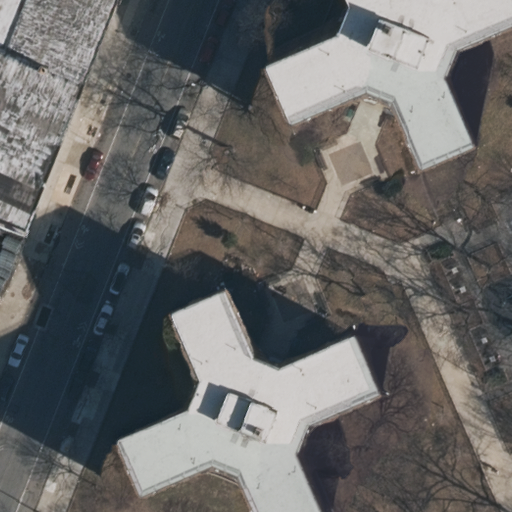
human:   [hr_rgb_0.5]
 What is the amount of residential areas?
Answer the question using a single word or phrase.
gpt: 1

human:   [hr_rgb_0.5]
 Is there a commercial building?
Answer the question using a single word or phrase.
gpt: no

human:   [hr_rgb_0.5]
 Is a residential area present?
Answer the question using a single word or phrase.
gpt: yes

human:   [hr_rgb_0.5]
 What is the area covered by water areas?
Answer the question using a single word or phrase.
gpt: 0m2

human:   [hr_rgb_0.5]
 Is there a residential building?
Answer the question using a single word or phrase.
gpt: yes

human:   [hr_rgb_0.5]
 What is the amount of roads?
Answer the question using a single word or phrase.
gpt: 5

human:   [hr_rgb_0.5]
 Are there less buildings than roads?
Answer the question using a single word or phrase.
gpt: yes

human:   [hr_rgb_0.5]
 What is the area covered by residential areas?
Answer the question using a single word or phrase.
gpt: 10627m2

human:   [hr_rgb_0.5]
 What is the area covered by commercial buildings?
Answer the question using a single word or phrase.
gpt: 0m2

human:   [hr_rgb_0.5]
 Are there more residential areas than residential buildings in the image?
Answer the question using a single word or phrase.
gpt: no

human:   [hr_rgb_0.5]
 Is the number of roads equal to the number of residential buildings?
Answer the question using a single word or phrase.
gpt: no

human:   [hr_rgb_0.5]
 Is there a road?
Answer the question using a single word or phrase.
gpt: yes

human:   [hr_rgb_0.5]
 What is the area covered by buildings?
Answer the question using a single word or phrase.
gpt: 1648m2

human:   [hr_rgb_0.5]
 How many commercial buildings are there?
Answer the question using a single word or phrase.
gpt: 0

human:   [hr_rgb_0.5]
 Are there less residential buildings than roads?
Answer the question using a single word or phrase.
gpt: yes

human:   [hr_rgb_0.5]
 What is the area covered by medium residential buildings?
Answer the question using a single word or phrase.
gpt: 0m2

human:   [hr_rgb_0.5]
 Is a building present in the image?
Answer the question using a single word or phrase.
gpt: yes

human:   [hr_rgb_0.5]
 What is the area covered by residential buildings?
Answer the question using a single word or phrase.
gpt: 1648m2

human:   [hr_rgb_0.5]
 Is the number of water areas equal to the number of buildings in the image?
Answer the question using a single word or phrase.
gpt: no

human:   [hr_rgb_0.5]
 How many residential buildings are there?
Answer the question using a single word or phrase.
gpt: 3

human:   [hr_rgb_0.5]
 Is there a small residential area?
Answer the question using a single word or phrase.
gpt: no

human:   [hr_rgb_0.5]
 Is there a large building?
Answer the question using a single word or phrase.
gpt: yes

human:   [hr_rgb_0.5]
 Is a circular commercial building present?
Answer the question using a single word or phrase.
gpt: no

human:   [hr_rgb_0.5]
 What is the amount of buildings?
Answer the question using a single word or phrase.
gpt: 3

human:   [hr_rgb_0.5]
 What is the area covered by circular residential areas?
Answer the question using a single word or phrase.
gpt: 0m2

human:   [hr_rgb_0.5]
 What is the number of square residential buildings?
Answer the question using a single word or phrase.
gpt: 0

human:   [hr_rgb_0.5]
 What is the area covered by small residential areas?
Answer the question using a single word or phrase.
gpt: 0m2

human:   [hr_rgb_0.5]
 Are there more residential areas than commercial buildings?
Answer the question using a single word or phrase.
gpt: yes

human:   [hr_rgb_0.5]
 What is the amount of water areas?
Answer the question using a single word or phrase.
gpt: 0

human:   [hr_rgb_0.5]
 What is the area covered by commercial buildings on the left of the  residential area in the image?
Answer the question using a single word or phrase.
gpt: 0m2

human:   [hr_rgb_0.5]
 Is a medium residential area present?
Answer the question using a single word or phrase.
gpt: no

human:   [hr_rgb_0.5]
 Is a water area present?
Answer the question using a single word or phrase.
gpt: no

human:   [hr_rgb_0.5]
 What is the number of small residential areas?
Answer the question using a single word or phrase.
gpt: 0

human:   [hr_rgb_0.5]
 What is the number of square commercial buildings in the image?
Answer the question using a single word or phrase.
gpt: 0

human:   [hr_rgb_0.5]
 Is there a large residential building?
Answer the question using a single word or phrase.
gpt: yes

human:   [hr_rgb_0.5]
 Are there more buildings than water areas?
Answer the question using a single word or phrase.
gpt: yes

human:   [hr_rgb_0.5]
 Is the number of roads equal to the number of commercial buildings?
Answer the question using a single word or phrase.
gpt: no

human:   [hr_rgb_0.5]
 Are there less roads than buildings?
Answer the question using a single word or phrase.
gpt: no

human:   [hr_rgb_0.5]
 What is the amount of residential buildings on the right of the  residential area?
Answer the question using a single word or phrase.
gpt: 1

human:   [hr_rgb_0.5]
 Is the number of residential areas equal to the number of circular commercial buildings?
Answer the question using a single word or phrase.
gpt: no

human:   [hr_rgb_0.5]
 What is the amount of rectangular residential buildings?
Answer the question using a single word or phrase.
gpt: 3

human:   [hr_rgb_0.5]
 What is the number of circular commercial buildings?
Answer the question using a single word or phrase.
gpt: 0

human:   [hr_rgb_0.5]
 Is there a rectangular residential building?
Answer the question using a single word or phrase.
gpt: yes

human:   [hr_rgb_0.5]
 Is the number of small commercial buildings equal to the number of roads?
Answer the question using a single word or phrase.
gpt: no

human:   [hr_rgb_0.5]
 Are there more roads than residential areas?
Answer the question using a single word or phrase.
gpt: yes

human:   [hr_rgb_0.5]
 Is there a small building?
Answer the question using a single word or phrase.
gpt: yes

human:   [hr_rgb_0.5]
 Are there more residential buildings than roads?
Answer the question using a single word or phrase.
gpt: no

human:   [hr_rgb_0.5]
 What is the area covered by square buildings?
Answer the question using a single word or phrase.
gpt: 0m2

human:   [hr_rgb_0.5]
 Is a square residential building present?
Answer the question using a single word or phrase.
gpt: no

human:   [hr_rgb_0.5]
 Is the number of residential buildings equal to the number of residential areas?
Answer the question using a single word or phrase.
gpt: no

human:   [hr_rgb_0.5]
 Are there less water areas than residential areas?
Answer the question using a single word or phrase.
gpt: yes

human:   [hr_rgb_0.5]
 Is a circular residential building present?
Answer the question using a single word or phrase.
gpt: no

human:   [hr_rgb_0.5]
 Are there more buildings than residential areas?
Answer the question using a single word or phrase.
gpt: yes

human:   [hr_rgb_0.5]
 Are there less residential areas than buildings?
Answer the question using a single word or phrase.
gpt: yes

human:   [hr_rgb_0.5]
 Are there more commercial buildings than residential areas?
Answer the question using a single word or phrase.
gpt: no

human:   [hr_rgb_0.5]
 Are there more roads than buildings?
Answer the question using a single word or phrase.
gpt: yes

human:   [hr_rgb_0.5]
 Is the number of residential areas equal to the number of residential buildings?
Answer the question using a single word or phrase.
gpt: no

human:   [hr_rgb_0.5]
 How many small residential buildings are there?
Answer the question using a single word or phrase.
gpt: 2

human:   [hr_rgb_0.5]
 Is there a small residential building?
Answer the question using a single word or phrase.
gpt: yes

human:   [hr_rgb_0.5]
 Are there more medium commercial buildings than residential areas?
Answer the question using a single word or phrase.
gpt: no

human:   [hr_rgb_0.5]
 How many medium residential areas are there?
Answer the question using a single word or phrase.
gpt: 0

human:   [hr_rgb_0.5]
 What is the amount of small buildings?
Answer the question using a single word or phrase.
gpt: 2

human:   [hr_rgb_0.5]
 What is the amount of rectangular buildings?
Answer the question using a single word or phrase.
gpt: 3

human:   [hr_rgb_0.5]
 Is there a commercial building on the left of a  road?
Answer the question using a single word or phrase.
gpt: no